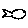
Label: fish